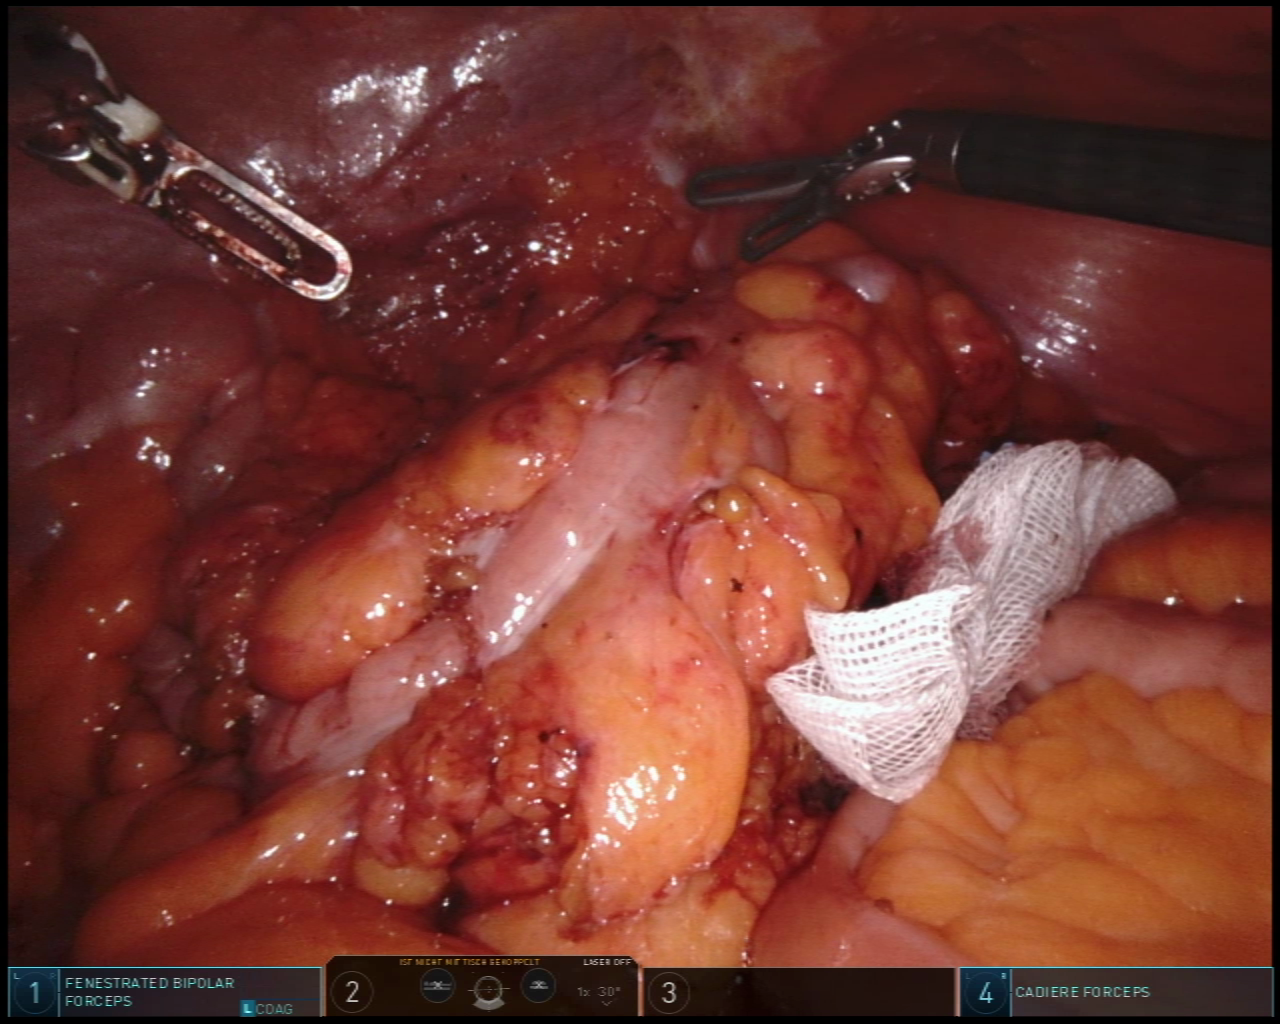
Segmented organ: small_intestine
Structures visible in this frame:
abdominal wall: yes
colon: yes
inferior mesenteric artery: no
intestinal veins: no
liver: no
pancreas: no
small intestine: yes
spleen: no
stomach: no
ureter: no
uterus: no
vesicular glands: no